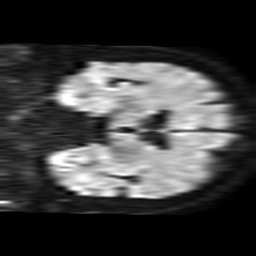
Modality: TRACE
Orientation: coronal
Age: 72
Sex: male
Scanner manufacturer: philips
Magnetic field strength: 1.5 T
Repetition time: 3.395 s
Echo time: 0.06922 s